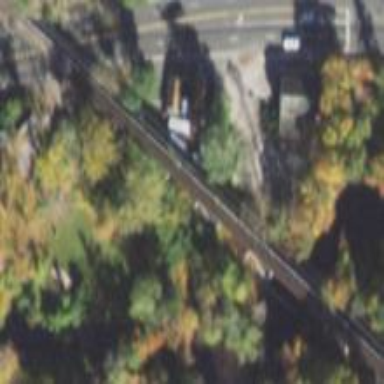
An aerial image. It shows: Viaduct bridge.